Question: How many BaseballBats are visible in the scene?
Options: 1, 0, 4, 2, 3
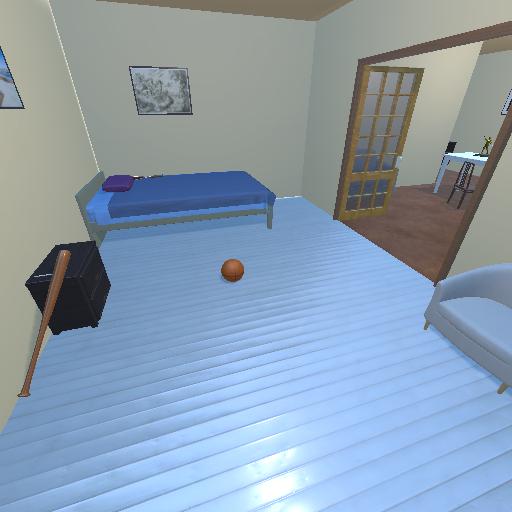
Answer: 1